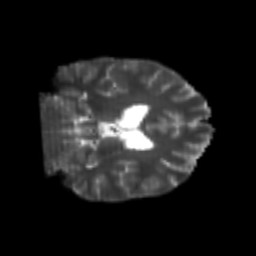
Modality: T2w
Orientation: coronal
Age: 22
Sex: female
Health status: healthy
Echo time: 0.074 s